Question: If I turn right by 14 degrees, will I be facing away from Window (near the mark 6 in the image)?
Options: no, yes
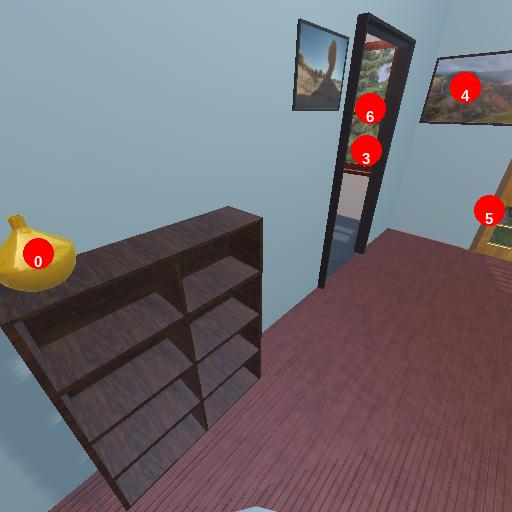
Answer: no